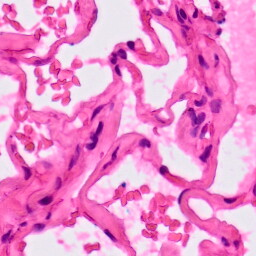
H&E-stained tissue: Lung